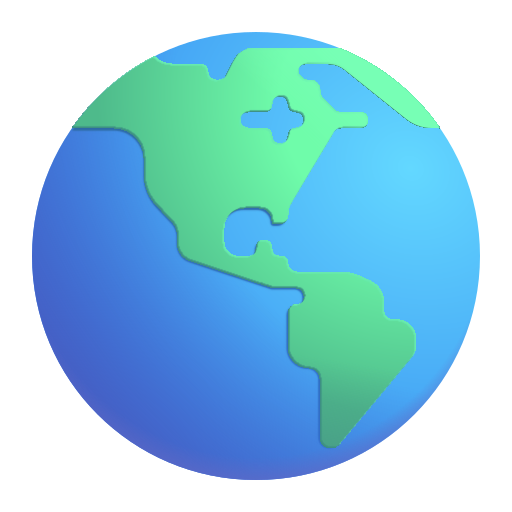
globe showing americas color